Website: apple
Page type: billing-address
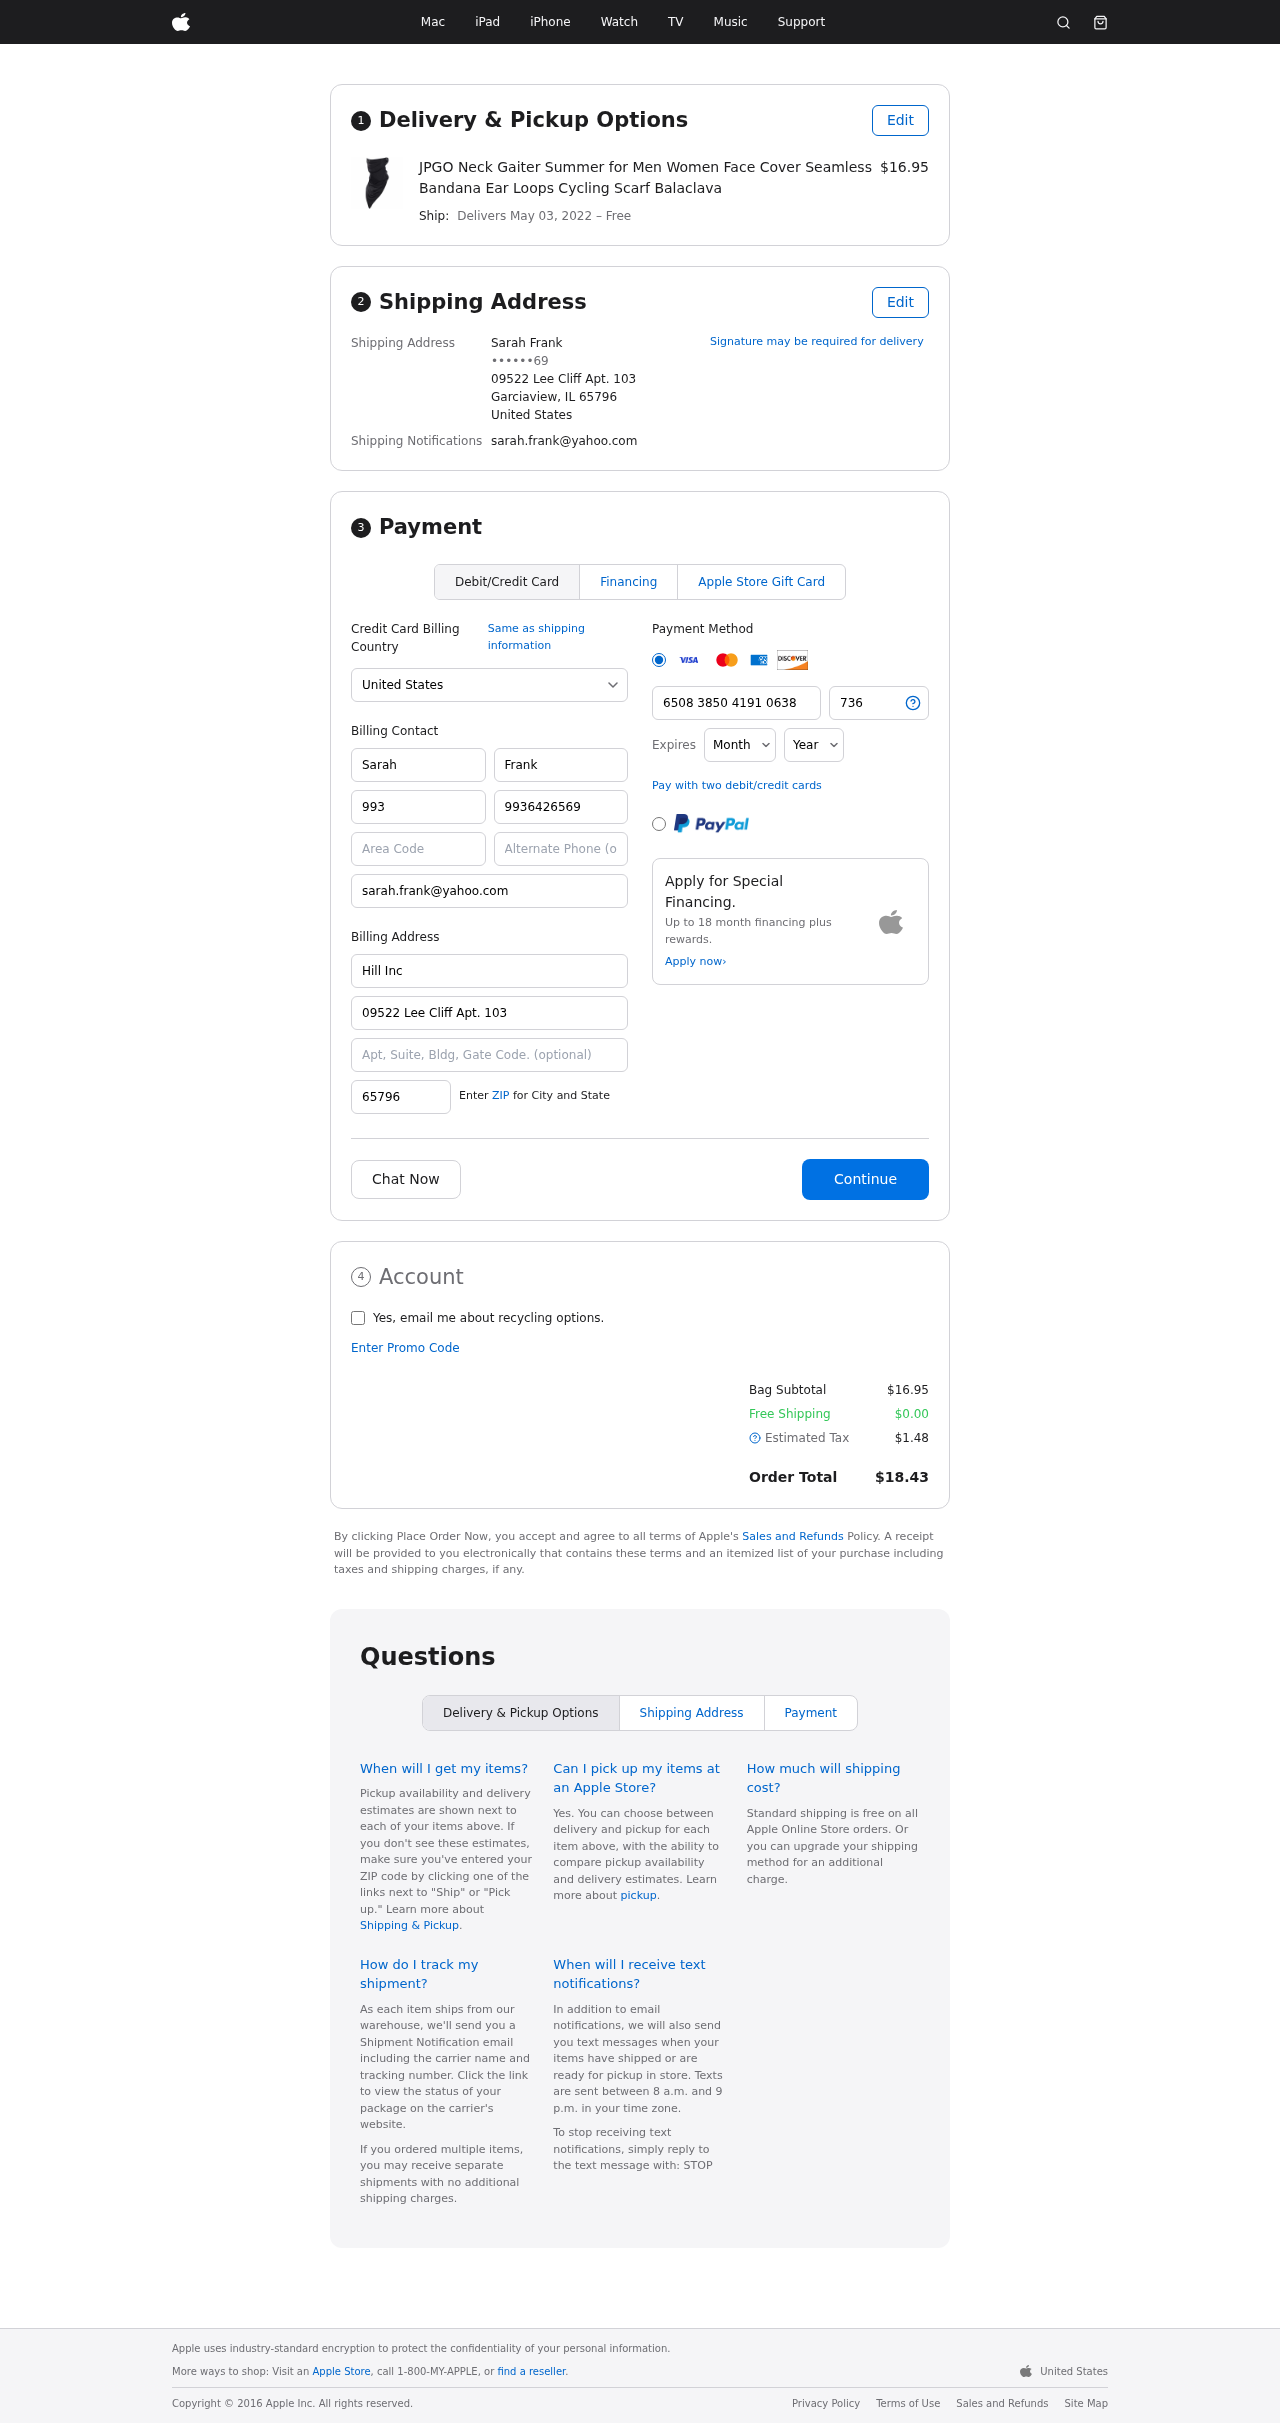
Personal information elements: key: PII_CARD_CVV
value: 736
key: PII_CARD_EXPIRY_MONTH
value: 03
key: PII_CARD_EXPIRY_YEAR
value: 29
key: PII_CARD_NUMBER
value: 6508 3850 4191 0638
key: PII_CITY_STATE_ZIP
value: Garciaview, IL 65796
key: PII_COUNTRY
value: United States
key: PII_EMAIL
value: sarah.frank@yahoo.com
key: PII_FULLNAME
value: Sarah Frank
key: PII_STREET
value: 09522 Lee Cliff Apt. 103
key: PII_PHONE_MASKED
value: ••••••69
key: PII_BILLING_FIRSTNAME
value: Sarah
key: PII_BILLING_LASTNAME
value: Frank
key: PII_BILLING_PHONE_AREA
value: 993
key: PII_BILLING_PHONE
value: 9936426569
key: PII_BILLING_EMAIL
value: sarah.frank@yahoo.com
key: PII_BILLING_COMPANY
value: Hill Inc
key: PII_BILLING_STREET
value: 09522 Lee Cliff Apt. 103
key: PII_BILLING_POSTCODE
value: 65796
Product elements: key: PRODUCT1_NAME
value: JPGO Neck Gaiter Summer for Men Women Face Cover Seamless Bandana Ear Loops Cycling Scarf Balaclava
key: PRODUCT1_PRICE
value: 16.95
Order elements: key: ORDER_DELIVERY_DATE
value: May 03, 2022
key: ORDER_SUBTOTAL
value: $16.95
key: ORDER_SHIPPING_COST
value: $0.00
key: ORDER_TAX
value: $1.48
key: ORDER_TOTAL
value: $18.43